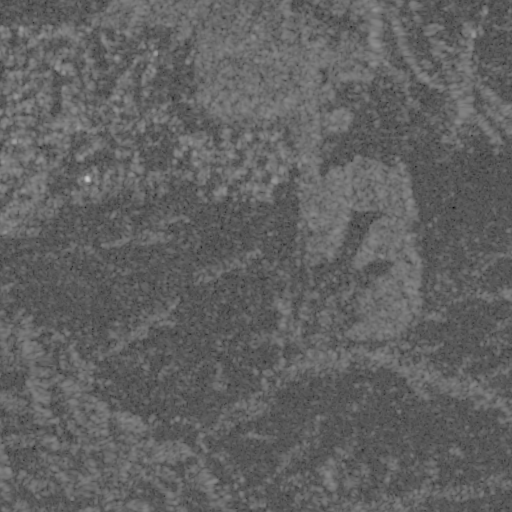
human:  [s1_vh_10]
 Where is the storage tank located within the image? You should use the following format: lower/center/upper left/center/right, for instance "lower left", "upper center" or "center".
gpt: The storage tank is located in the upper center of the image.
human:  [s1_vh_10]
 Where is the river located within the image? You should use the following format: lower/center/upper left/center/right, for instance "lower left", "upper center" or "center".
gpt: The river is located in the upper right of the image.
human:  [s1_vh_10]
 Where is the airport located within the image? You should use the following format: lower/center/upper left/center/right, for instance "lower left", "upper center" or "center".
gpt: There is no airport in the image.

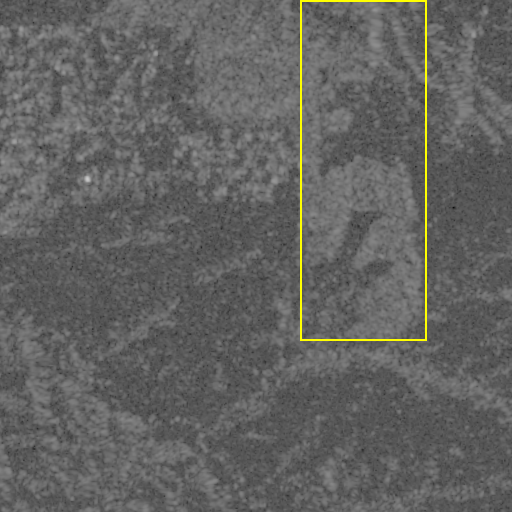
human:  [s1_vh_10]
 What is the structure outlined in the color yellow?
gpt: The structure outlined in yellow is a crop field.
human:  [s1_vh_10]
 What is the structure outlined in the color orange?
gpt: There is no orange outline.